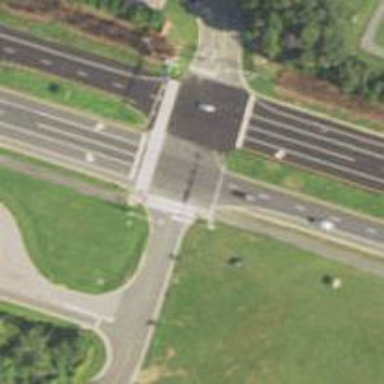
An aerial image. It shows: Asphalt cycleway with crossing.